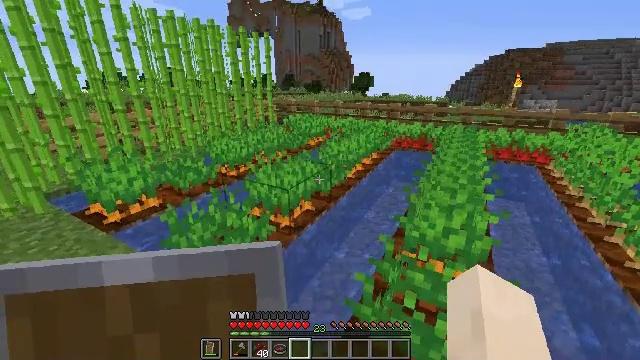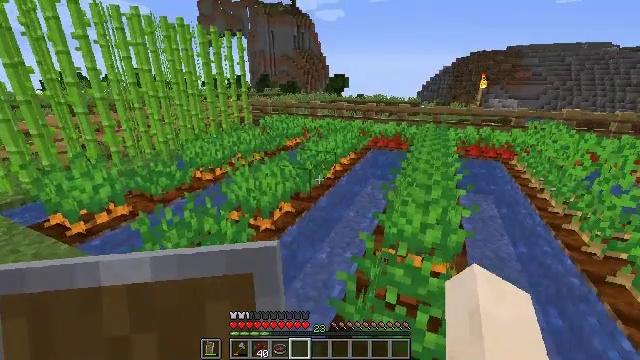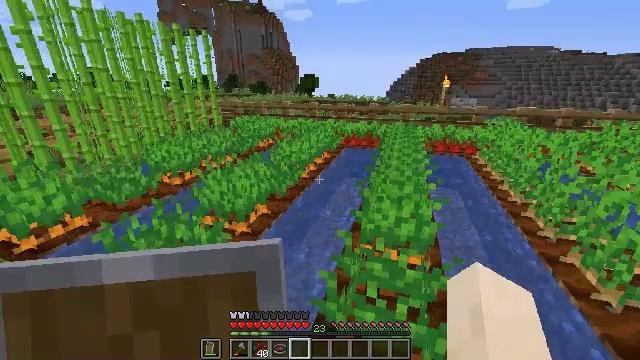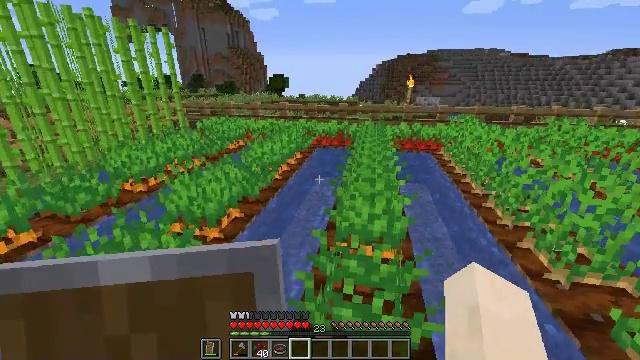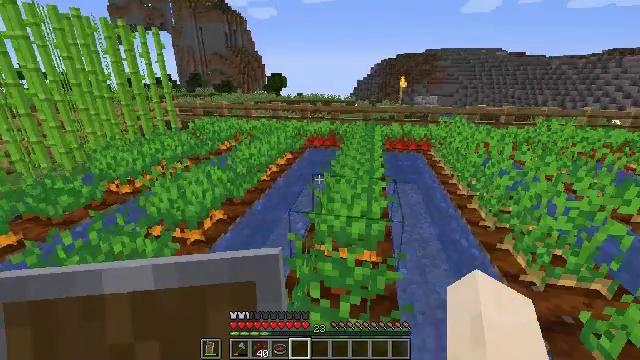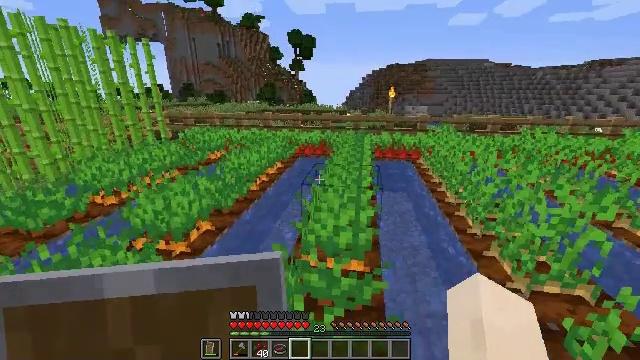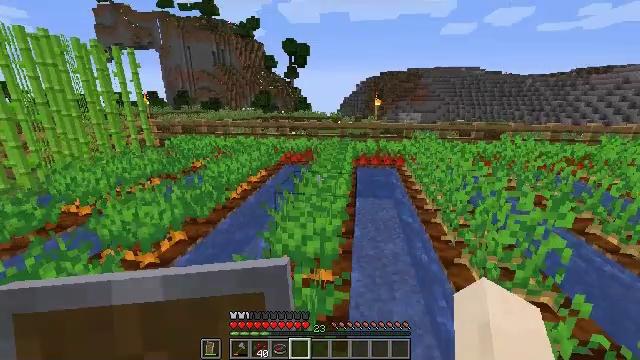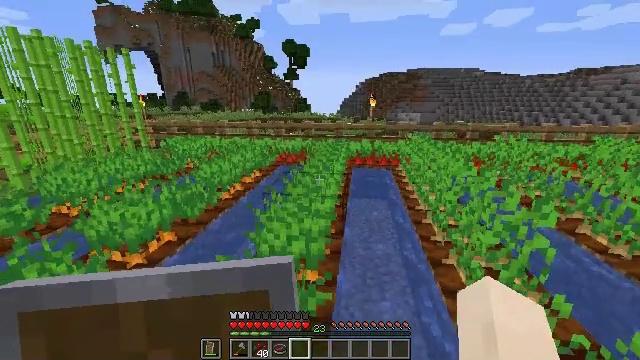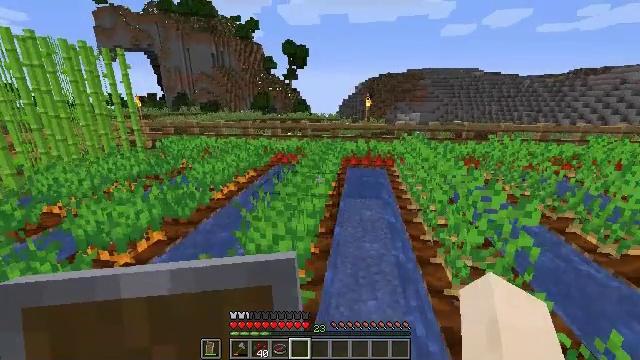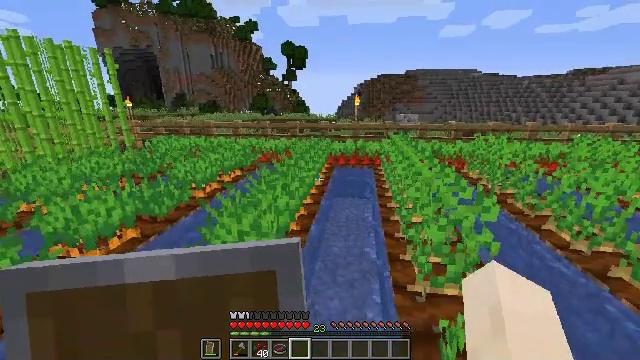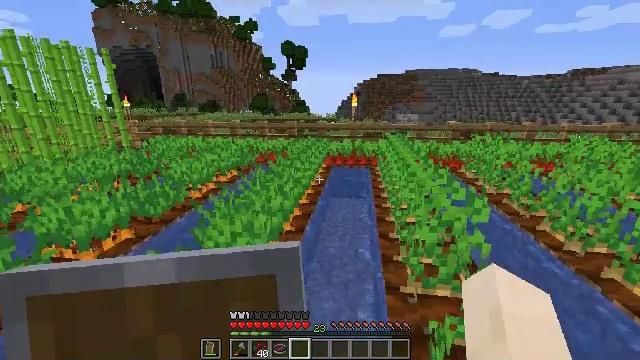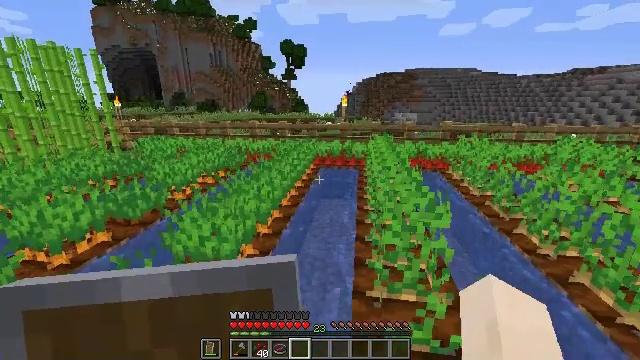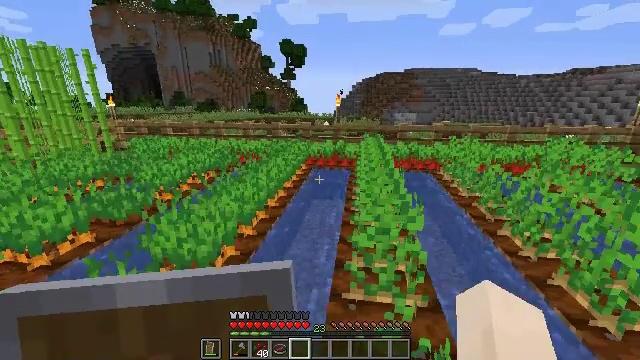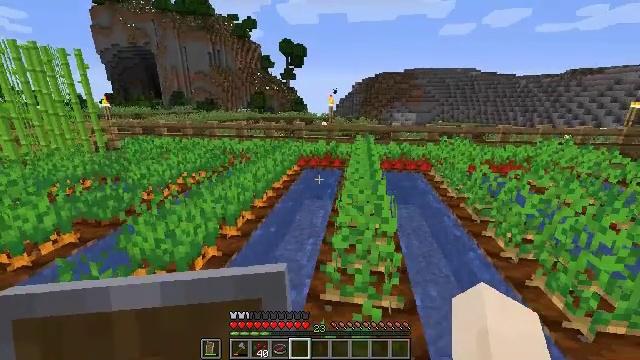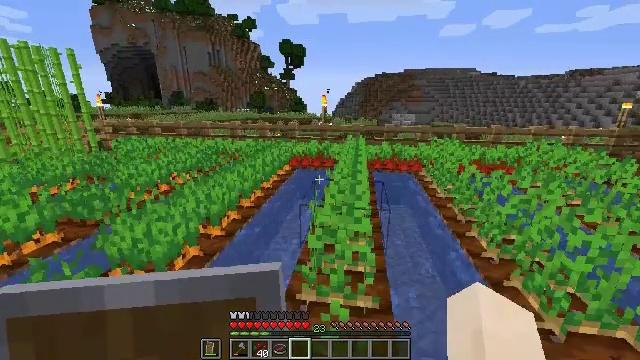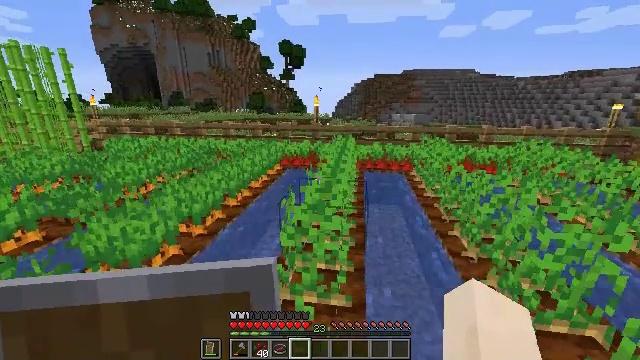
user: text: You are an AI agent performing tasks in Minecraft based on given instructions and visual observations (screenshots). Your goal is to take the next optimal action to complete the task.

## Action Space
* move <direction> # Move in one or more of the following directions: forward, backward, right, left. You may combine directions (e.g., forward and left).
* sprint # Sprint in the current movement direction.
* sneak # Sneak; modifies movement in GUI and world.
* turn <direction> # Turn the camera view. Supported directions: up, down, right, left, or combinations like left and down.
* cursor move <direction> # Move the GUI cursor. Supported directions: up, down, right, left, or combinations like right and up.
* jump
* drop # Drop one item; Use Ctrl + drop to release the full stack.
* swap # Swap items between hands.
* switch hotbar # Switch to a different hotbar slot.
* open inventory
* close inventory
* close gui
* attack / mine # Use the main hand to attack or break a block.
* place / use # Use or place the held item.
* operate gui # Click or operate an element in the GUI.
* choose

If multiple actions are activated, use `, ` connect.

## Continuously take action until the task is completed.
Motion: motion action
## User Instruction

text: Mine the attached pumpkin stem.
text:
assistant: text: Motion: turn right
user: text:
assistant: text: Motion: turn right
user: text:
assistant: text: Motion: move right, turn right
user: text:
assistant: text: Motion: move right
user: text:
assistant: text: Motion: move right, turn right and up
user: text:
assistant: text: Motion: move right, turn up
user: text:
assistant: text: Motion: move right
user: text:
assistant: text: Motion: move right
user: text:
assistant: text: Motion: move right
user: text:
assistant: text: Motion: move right
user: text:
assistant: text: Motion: move right
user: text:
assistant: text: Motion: move right
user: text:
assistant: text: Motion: move right
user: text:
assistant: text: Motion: move right
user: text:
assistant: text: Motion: move right
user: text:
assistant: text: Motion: move right
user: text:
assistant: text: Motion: move right
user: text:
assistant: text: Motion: move right, turn right
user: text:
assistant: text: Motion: move right, turn right
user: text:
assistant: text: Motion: move right, turn right
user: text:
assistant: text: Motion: move right
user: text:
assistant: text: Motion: move right
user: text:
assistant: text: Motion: move right
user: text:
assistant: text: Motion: turn left and down
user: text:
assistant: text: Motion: no_op
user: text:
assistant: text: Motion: no_op
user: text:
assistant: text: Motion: no_op
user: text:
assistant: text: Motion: no_op
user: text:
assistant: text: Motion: no_op
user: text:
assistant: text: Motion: no_op